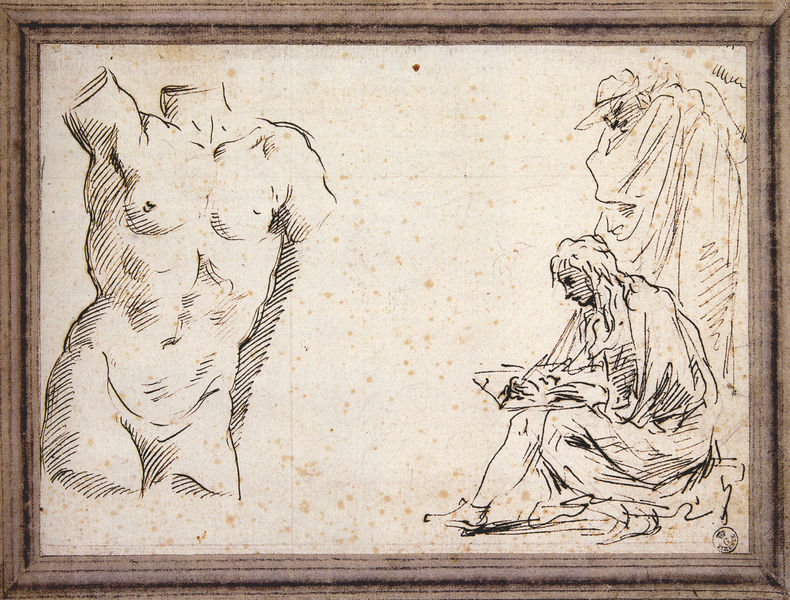
Titel: Selbstbildnis (?) mit Torso und einem Zuschauer
Künstler: Anton Domenico Gabbiani
Standort: Florenz
Institution: Gabinetto Disegni e Stampe degli Uffizi
Schlagwörter: akt, feder, fuß, hand, kopf, körper, mann, nackt, umhang, menschen, sitzen, brust, finger, frau, handschuhe, hut, profil, schwarz, skizze, weiss, zeichnung, anatomie, arm, falten, knoten, rahmen, sehen, spitze, bild, hals, figur, gewand, mantel, sitzend, stehend, stoff, blatt, schulter, zart, bein, papier, rahmung, beobachten, studie, zuschauer, linien, hocker, beobachter, handarbeit, muskeln, büste, maler, nabel, bauch, betrachtung, edel, brustwarzen, zusehen, tusche, buch, torso, druck, schraffur, radierung, stich, künstler, bleistift, stempel, schuh, entwurf, kunst, stift, betrachten, studien, flecken, zeichnen, gerahmt, block, verdeckt, durchbrochen, schwar, zeichner, bozetto, federzeichnung, zeichung, felcken, nippel, hur, textur, lochmuster, geklöppelt, klöppelarbeit, tuschezeichung, inkognito, er, felchen, nschreiben